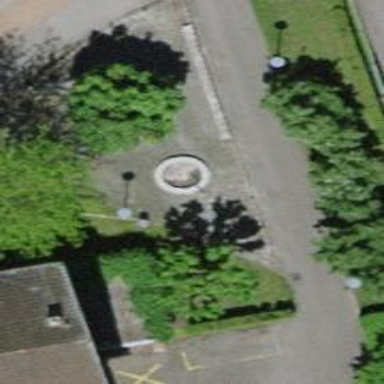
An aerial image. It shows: Fountain.